Field crop: tomato
Growth stage: 2
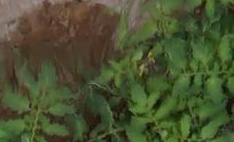
Species: tomato